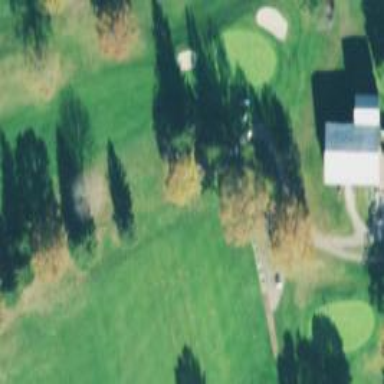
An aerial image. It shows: Path for both roads and golfers.